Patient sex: M
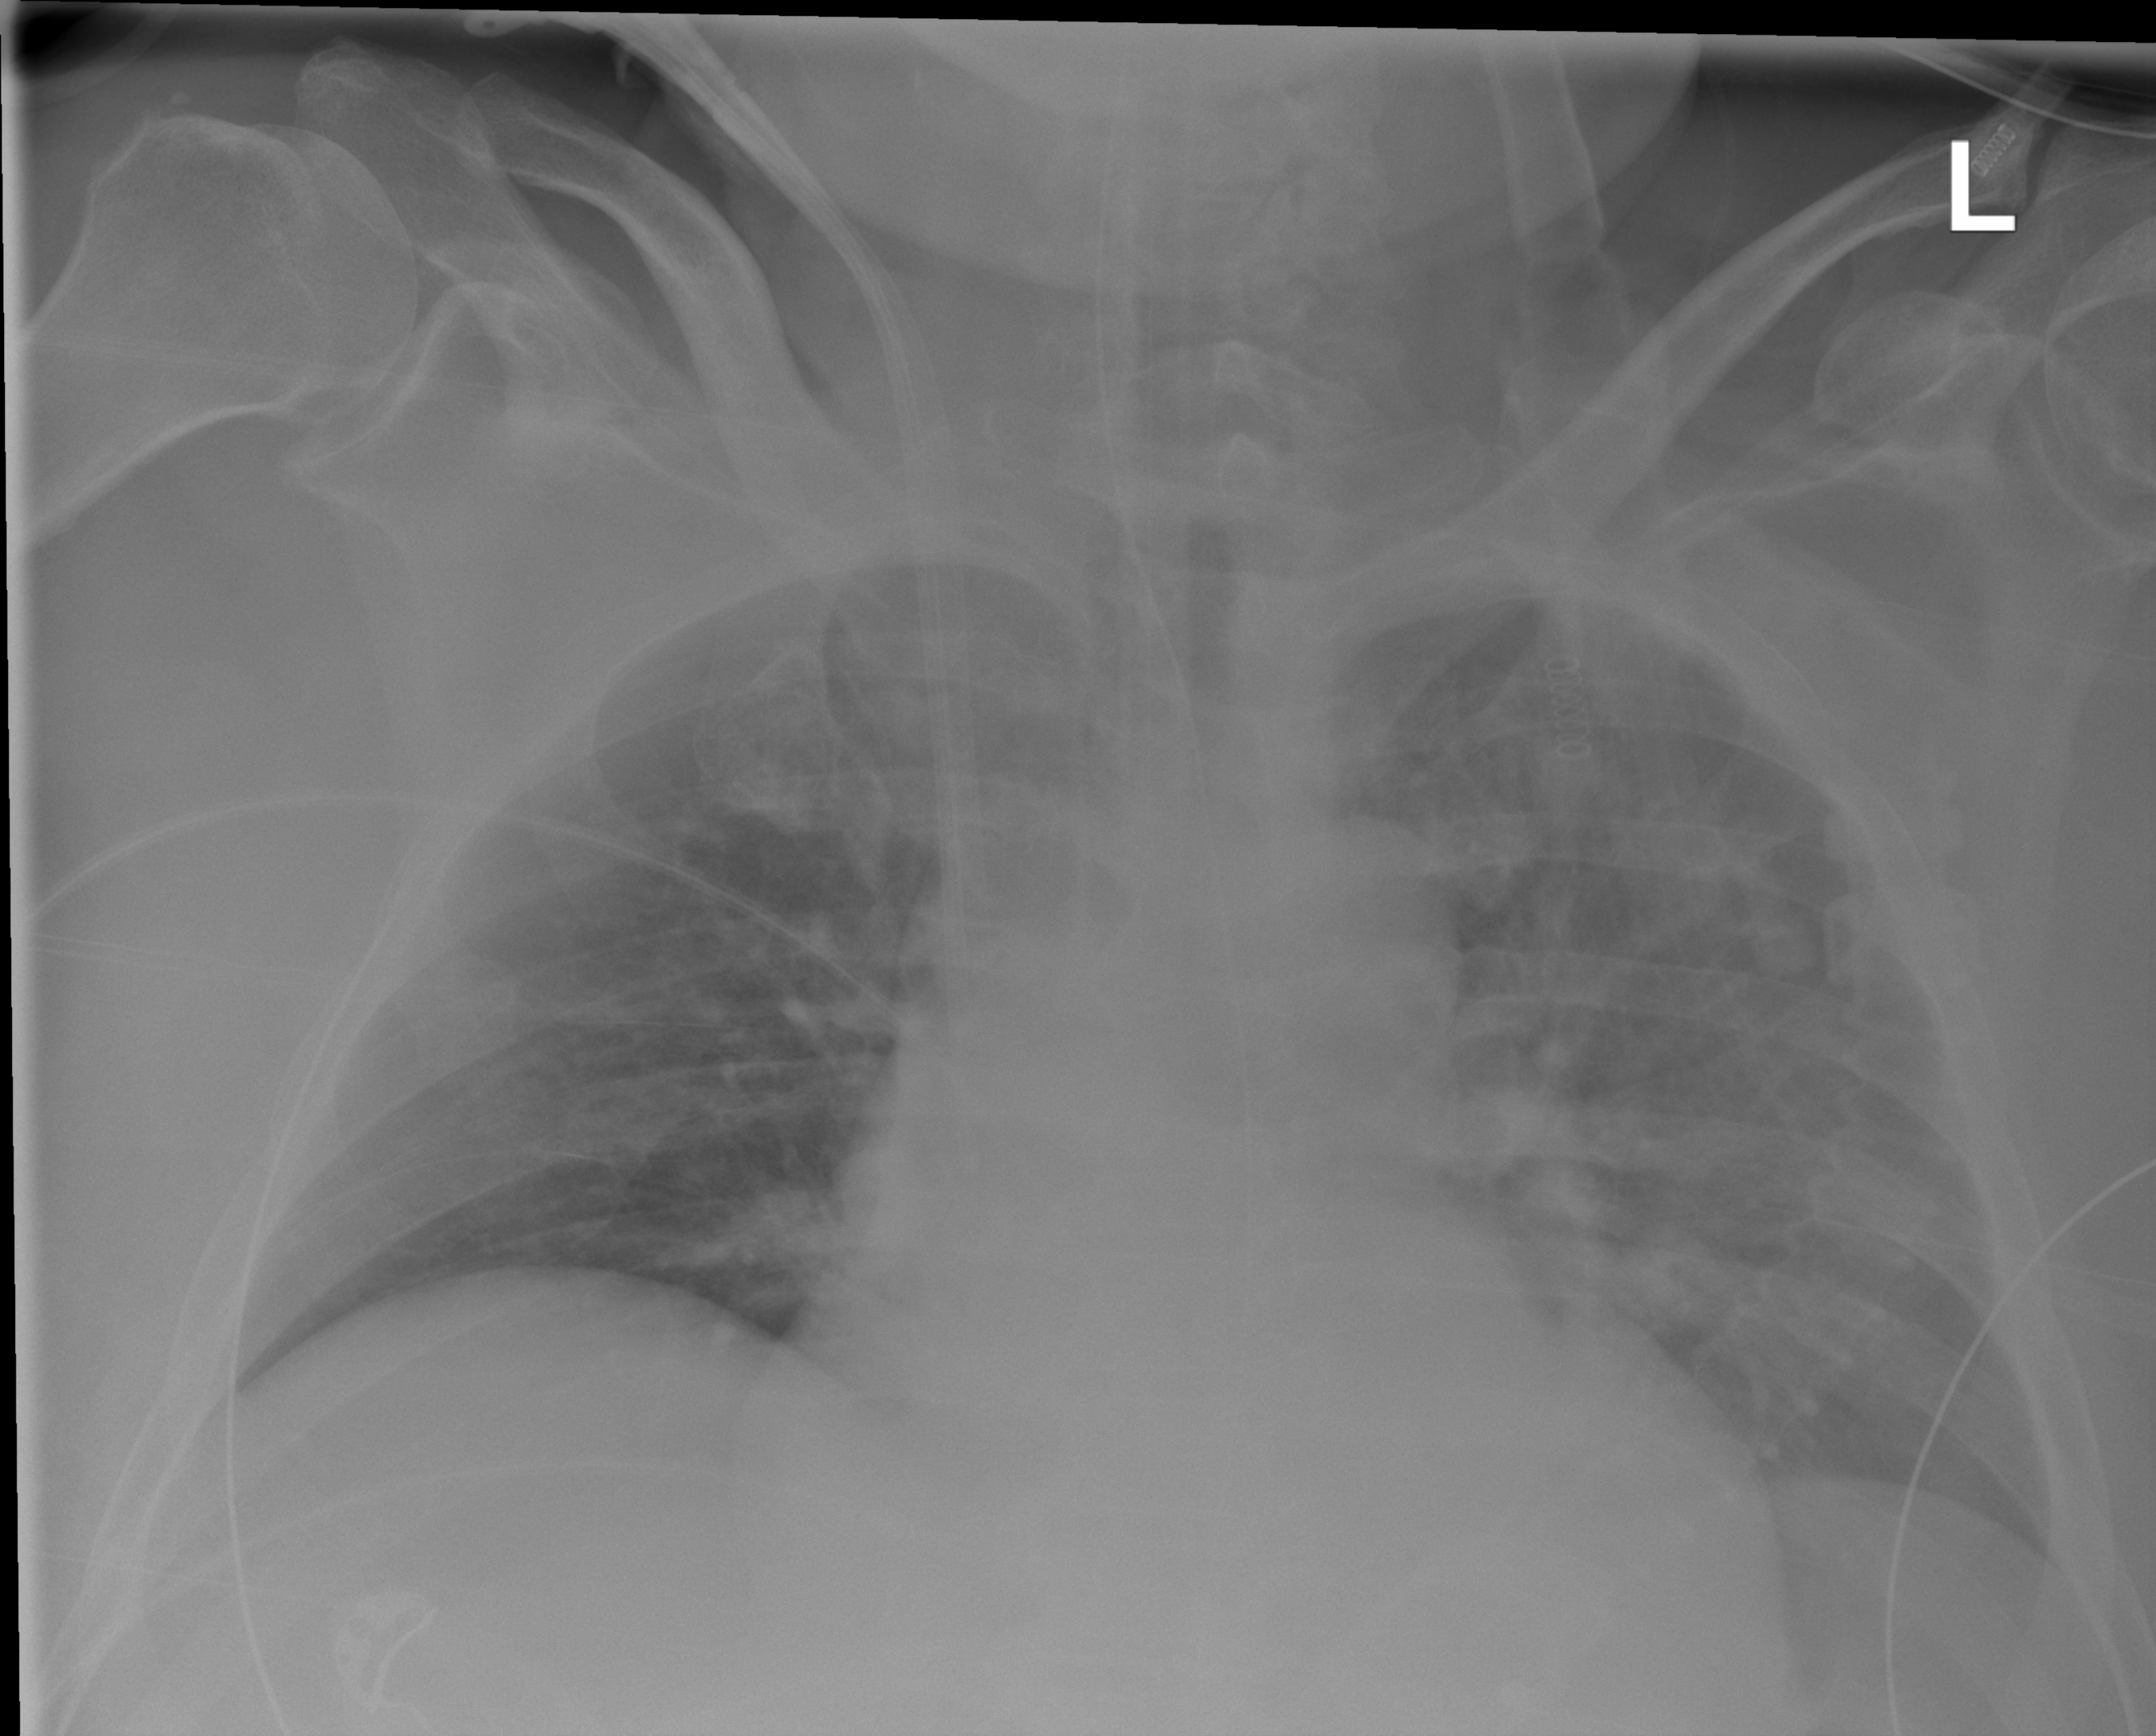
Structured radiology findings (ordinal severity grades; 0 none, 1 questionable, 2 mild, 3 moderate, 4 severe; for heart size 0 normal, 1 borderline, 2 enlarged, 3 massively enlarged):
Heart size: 0
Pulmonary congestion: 2
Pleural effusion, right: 0
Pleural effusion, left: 2
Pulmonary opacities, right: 0
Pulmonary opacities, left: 2
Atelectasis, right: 0
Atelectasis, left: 2